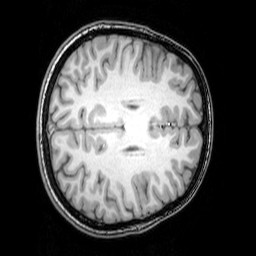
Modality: T1w
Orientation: axial
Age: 22
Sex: female
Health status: healthy
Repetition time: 0.081 s
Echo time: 0.037 s